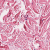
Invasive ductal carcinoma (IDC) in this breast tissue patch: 0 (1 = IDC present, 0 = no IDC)